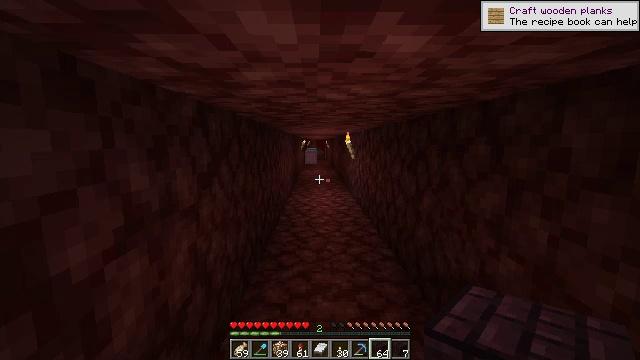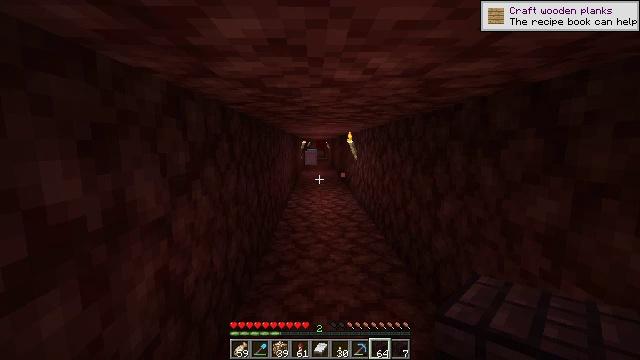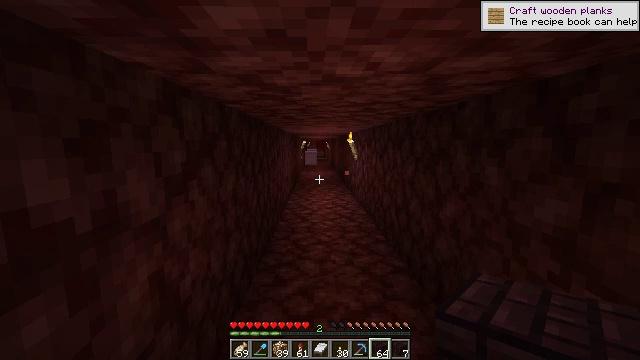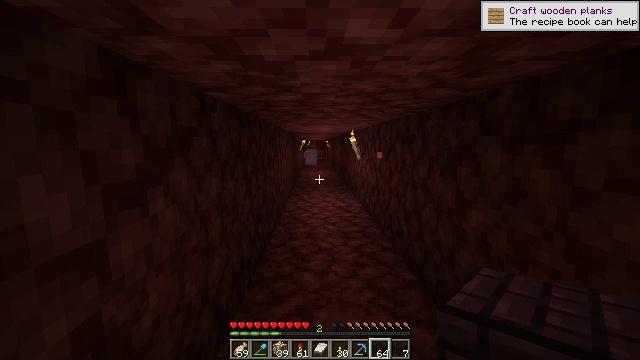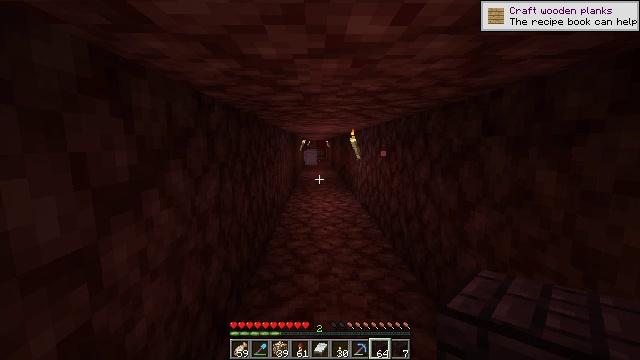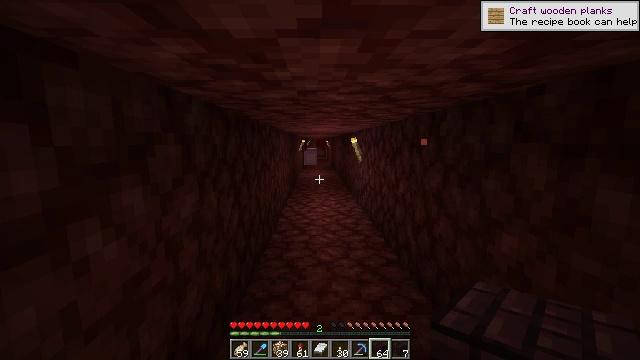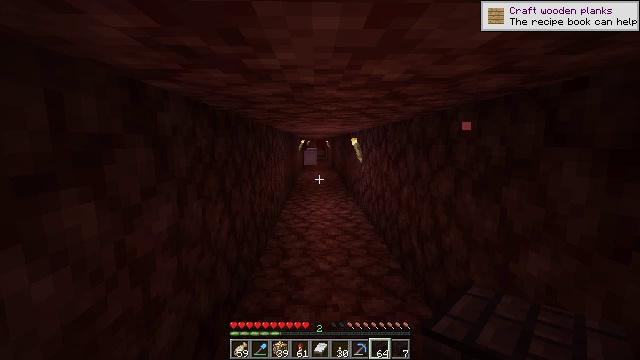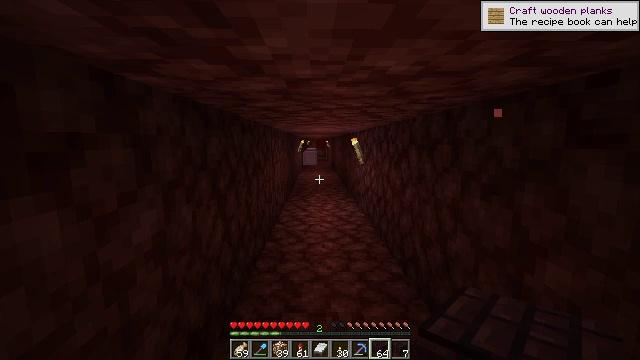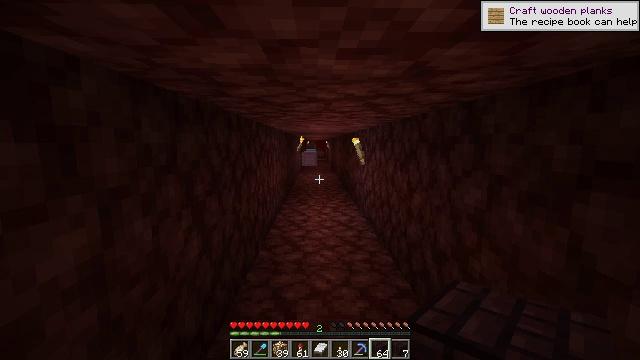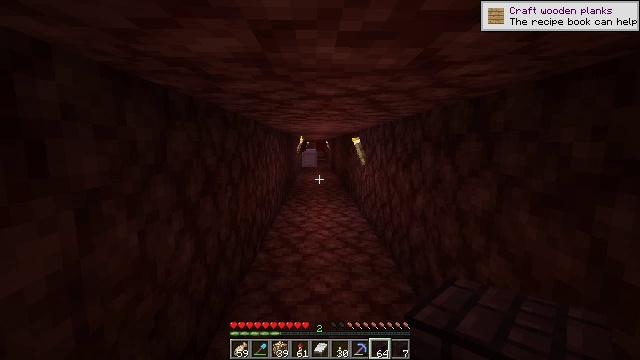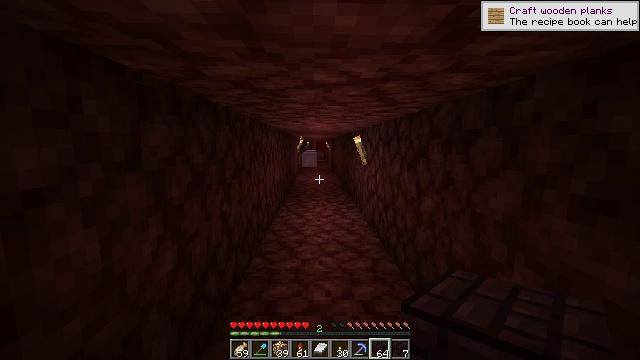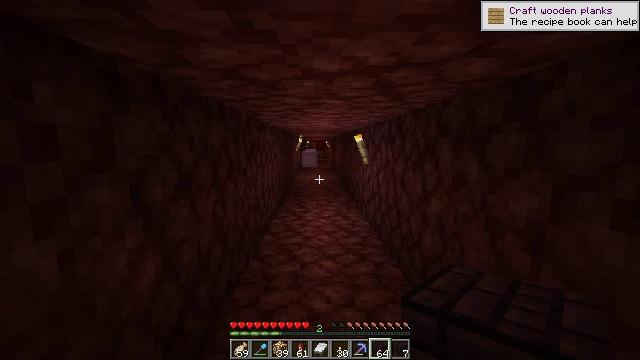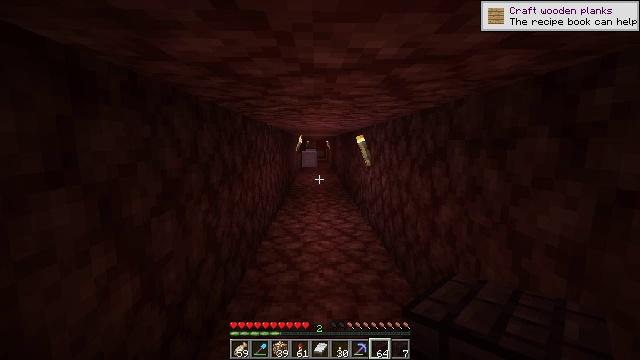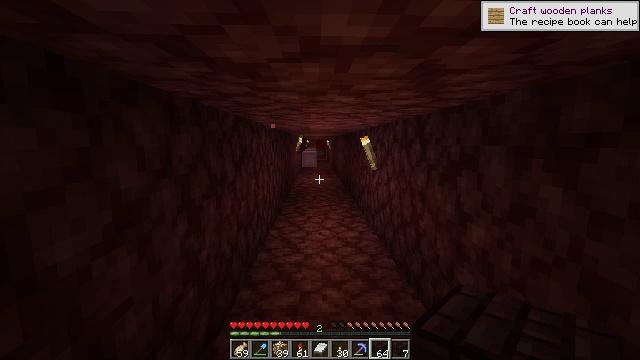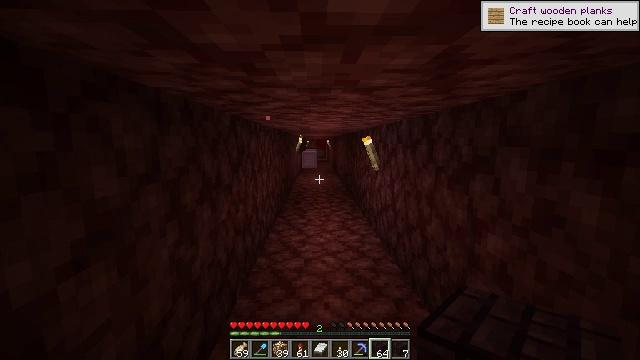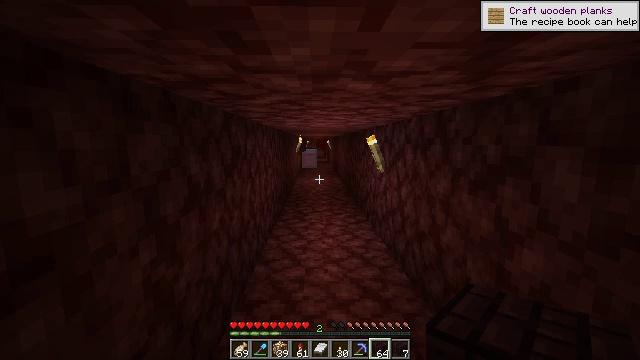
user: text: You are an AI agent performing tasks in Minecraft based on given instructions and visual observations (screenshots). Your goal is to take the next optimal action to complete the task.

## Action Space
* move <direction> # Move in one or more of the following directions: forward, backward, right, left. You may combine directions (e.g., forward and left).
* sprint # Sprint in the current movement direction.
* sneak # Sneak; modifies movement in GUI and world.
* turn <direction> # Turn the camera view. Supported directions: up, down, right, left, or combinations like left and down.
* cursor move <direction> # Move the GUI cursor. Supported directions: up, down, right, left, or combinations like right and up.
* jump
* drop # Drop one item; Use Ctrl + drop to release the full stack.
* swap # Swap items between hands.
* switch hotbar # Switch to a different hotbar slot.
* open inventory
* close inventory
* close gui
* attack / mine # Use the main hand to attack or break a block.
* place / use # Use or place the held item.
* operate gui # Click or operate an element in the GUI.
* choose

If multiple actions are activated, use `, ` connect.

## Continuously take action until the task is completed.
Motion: motion action
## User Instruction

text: Craft a nether brick slab.
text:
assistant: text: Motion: move forward
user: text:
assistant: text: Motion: move forward
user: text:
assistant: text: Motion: move forward
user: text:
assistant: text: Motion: move forward
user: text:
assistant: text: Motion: move forward
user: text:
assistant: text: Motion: move forward
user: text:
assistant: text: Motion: move forward
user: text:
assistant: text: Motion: move forward
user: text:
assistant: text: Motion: move forward
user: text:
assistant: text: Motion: move forward
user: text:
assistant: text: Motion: move forward
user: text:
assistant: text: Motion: move forward
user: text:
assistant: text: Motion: move forward
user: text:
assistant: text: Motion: move forward
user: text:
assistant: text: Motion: move forward
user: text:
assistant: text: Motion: move forward
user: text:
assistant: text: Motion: move forward
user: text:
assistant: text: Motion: move forward
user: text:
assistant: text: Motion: move forward
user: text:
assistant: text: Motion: move forward
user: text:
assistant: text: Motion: move forward
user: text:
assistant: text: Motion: move forward
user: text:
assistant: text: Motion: move forward
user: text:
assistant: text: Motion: move forward
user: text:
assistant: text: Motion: move forward
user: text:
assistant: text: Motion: move forward
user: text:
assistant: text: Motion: move forward
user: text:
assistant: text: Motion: move forward
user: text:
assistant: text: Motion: move forward
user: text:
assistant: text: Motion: no_op